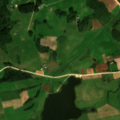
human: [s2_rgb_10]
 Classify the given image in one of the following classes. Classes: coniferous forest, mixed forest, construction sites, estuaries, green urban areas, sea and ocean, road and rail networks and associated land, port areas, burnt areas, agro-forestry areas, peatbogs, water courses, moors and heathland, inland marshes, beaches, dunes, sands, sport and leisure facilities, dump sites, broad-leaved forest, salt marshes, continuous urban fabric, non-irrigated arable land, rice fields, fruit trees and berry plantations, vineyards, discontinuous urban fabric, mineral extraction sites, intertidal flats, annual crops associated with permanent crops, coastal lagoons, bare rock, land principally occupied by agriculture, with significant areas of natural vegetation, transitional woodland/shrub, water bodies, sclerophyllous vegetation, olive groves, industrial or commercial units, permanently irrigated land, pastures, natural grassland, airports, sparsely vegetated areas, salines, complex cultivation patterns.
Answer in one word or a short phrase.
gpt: discontinuous urban fabric, non-irrigated arable land, pastures, land principally occupied by agriculture, with significant areas of natural vegetation, broad-leaved forest, water bodies